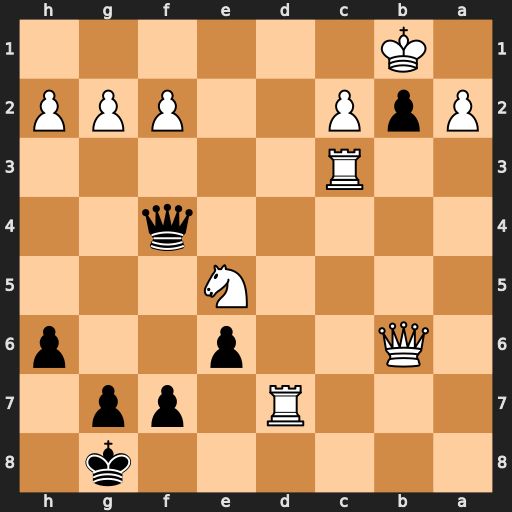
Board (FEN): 6k1/3R1pp1/1Q2p2p/4N3/5q2/2R5/PpP2PPP/1K6
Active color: b
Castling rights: -
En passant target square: -
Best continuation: Qc1#